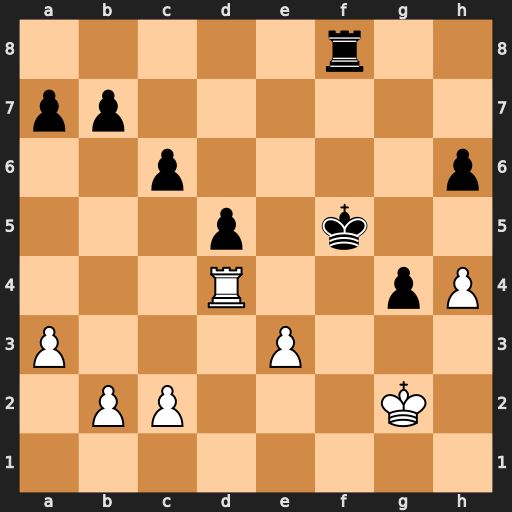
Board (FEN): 5r2/pp6/2p4p/3p1k2/3R2pP/P3P3/1PP3K1/8
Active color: w
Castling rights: -
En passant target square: -
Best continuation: Rf4+ Ke5 Rxf8